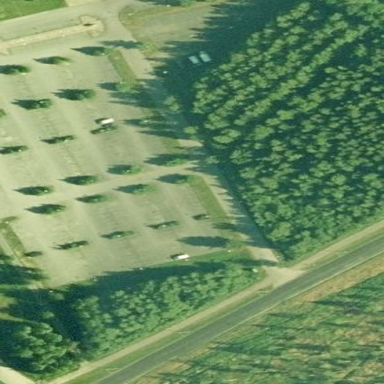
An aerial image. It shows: Parking area with surface.